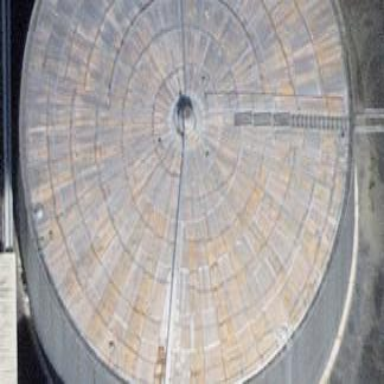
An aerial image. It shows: Building with storage tank.